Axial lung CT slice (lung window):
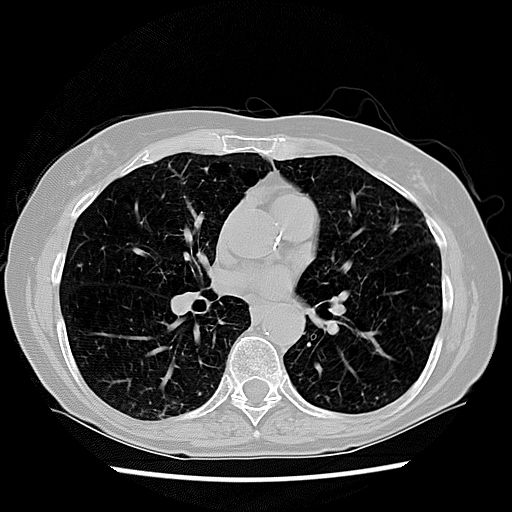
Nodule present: no